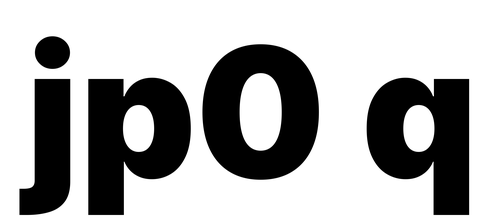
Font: Inter_Black